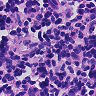
Metastatic tissue present: no